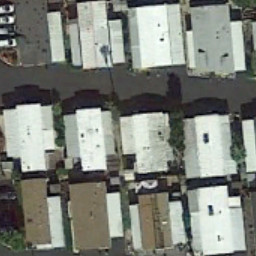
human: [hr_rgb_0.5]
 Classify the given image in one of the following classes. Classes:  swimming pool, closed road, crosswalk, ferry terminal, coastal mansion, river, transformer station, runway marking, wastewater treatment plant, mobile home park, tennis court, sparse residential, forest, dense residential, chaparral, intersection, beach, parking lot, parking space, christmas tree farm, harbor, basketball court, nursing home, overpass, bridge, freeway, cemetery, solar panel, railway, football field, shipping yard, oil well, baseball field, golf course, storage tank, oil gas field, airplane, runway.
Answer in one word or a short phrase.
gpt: mobile home park